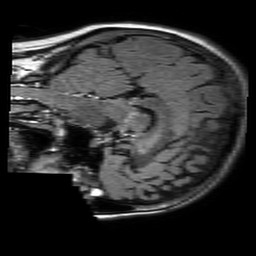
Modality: FLAIR
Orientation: sagittal
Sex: female
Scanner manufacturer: philips
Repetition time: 11 s
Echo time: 0.125 s